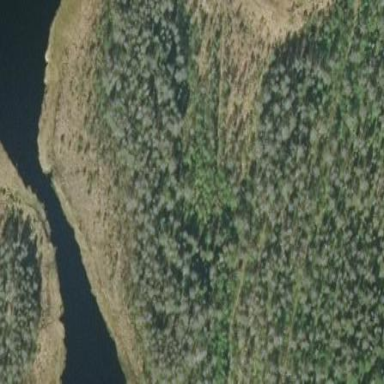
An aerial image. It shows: Woodland with needle-leaved trees.